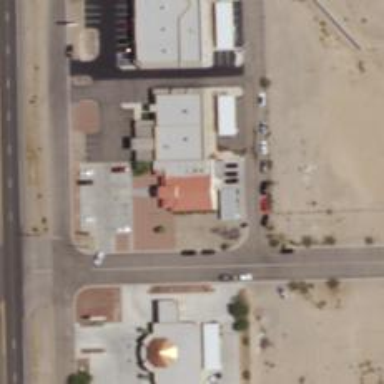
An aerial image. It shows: Veterinary facility.